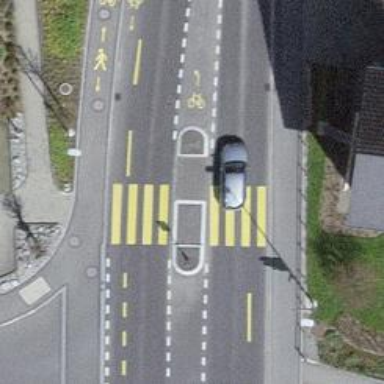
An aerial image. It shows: Asphalt road with primary highway designation. It has separate cycle lane and sidewalks on both sides.